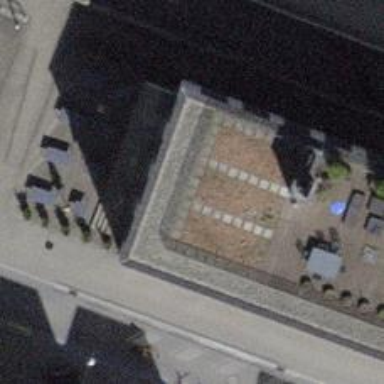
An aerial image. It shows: Restaurant.